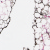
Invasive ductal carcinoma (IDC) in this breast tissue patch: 0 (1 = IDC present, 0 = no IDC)